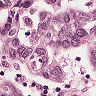
Metastatic tissue present: yes